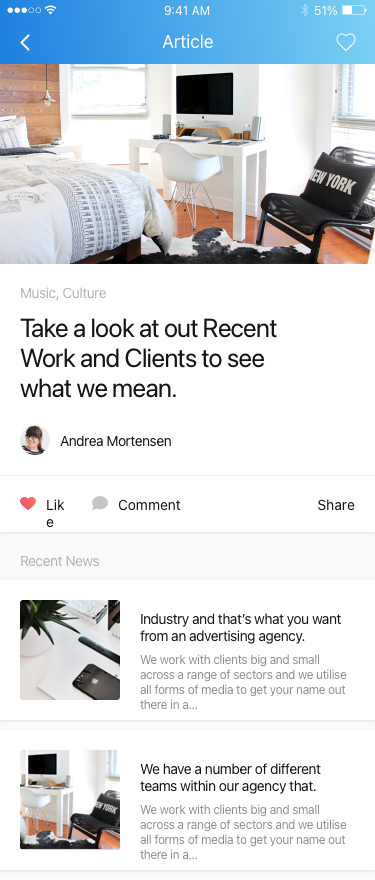
Text in this UI design:
Share
Comment
Like
Andrea Mortensen
Take a look at out Recent Work and Clients to see what we mean.
Music, Culture
We have a number of different teams within our agency that.
We work with clients big and small across a range of sectors and we utilise all forms of media to get your name out there in a…
Industry and that’s what you want from an advertising agency.
We work with clients big and small across a range of sectors and we utilise all forms of media to get your name out there in a…
Recent News
Article